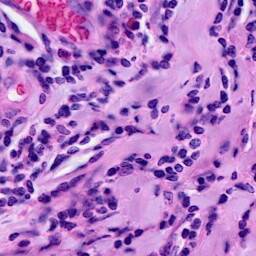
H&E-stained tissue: Breast